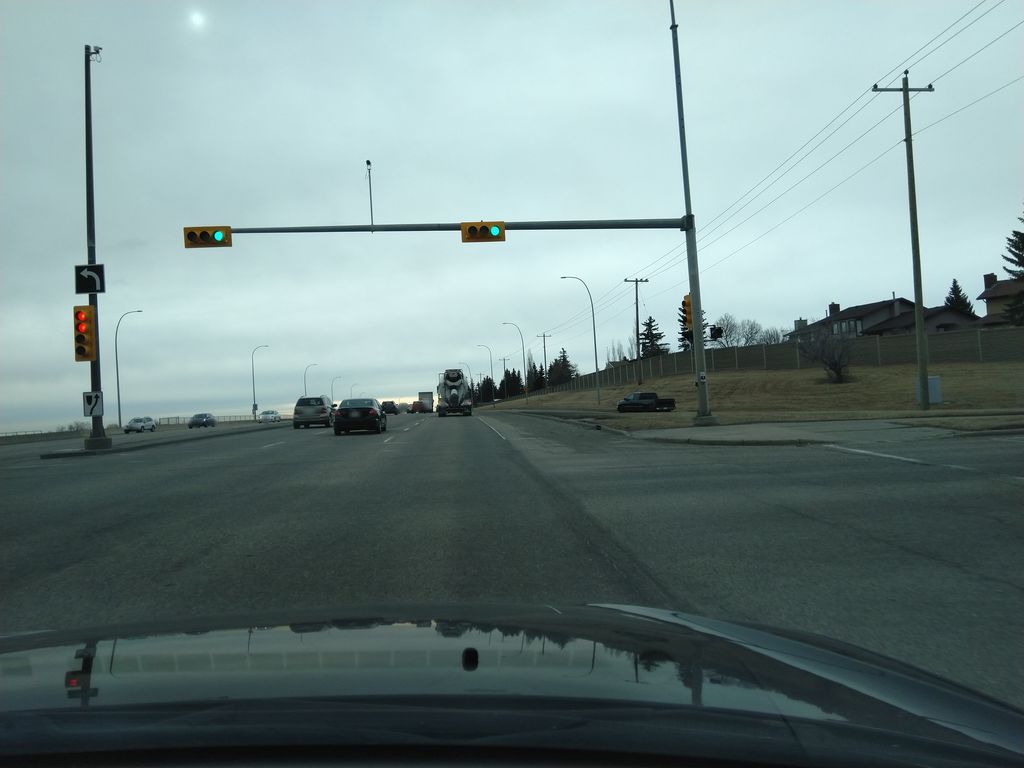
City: calgary